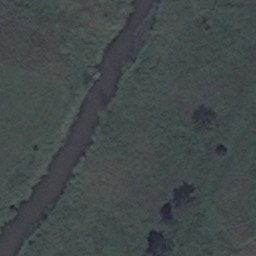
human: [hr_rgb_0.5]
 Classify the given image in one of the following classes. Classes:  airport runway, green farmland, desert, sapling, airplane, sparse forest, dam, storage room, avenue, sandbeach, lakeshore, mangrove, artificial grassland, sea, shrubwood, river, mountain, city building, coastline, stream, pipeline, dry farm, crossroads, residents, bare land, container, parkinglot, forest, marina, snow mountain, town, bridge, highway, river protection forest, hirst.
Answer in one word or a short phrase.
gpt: river